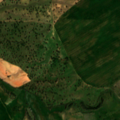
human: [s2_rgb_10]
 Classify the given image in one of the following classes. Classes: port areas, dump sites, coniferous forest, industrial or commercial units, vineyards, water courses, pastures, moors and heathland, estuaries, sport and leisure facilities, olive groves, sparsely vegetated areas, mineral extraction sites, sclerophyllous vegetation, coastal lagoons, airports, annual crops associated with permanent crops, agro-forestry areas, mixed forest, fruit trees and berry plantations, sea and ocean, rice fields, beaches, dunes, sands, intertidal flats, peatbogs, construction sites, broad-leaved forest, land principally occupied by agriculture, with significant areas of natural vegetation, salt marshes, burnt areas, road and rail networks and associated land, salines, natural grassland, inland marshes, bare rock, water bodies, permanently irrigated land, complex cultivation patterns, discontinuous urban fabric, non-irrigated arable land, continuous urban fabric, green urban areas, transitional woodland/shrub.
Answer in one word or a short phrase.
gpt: non-irrigated arable land, complex cultivation patterns, agro-forestry areas, transitional woodland/shrub